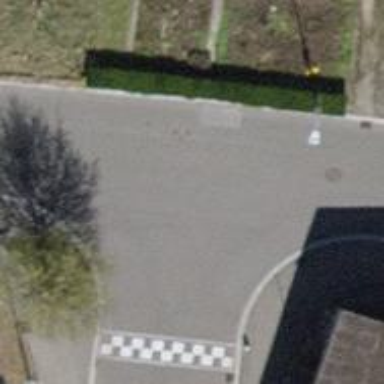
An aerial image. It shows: Traffic calming table.